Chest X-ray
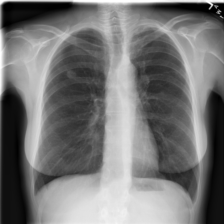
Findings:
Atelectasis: negative
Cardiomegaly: negative
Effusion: negative
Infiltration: negative
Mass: negative
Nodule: negative
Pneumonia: negative
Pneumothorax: negative
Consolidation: negative
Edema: negative
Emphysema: negative
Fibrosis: negative
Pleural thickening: negative
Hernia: negative